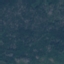
Land use / land cover: Forest